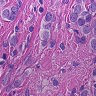
Metastatic tissue present: yes